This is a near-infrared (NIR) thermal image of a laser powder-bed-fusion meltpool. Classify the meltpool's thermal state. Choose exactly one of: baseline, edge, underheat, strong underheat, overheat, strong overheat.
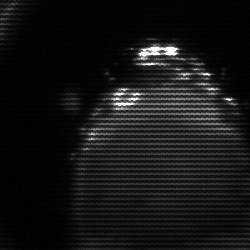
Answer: edge